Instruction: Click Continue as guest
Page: checkout
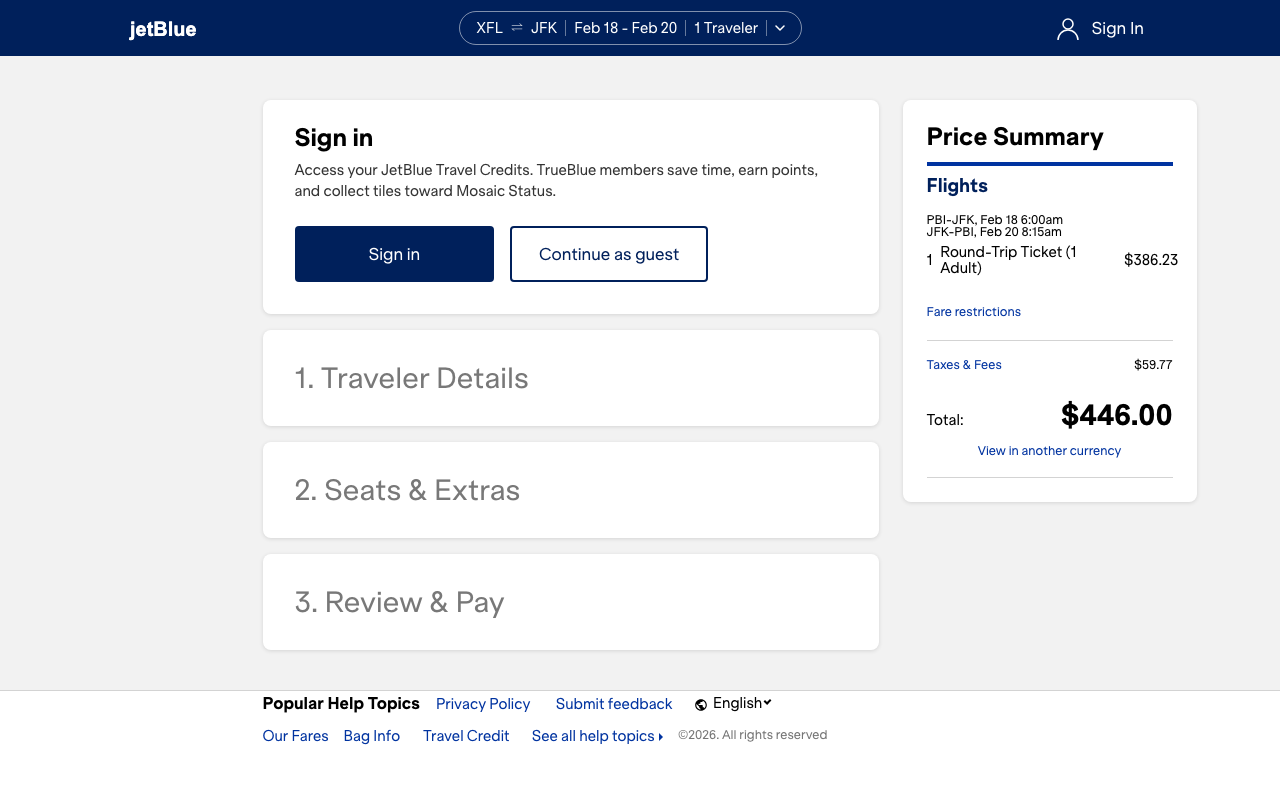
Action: click